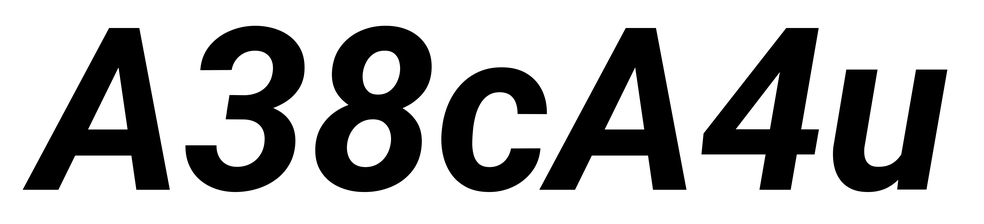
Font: Roboto-Italic_Bold_Italic